Aerial crown-view tile of a tropical tree (Barro Colorado Island, Panama), acquired 20250915:
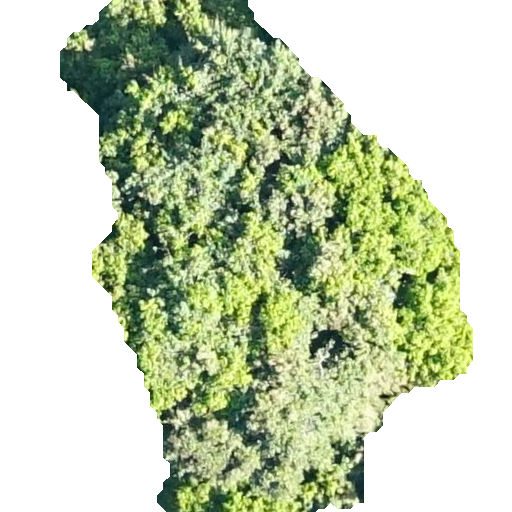
Species: Prioria copaifera
GBIF accepted scientific name: Prioria copaifera
Crown area: 208.651 m²